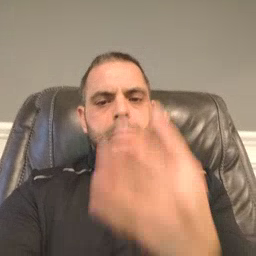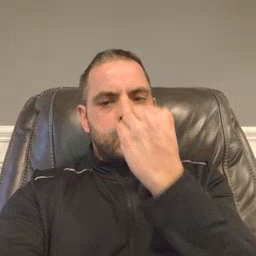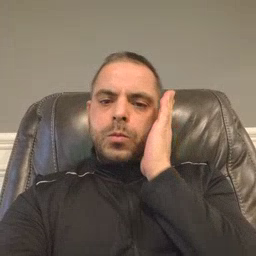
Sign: nap